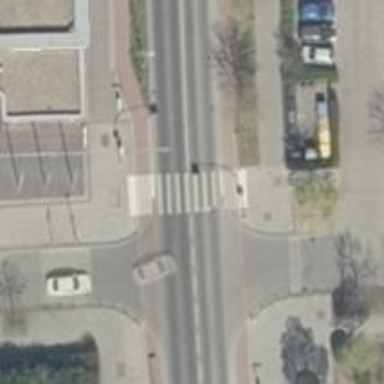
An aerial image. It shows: Marked zebra crossing on the road.